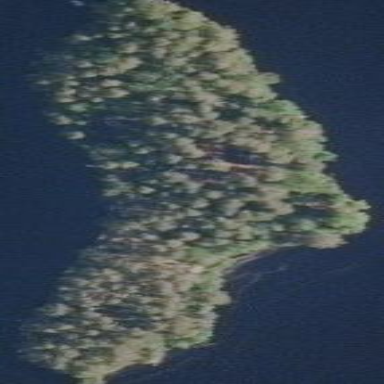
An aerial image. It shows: Island covered with woodland.